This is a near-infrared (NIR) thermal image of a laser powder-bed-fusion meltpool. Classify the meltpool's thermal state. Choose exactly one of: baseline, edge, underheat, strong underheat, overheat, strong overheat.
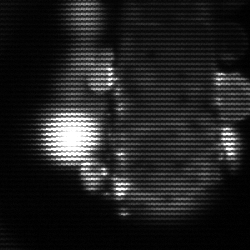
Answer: strong underheat